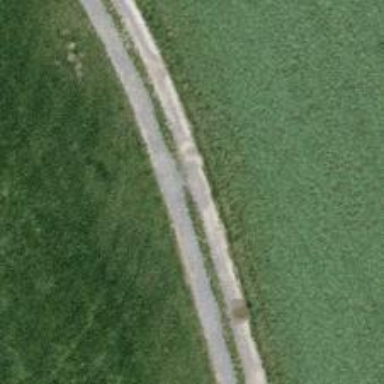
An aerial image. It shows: Compacted track road with grade3 tracktype.